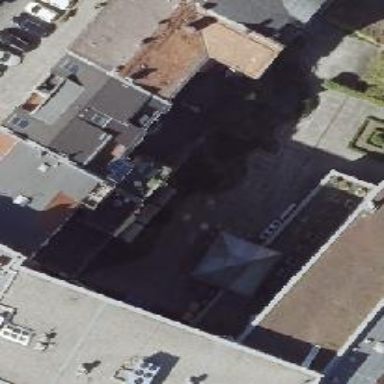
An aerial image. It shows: Residential building with double saltbox roof shape.